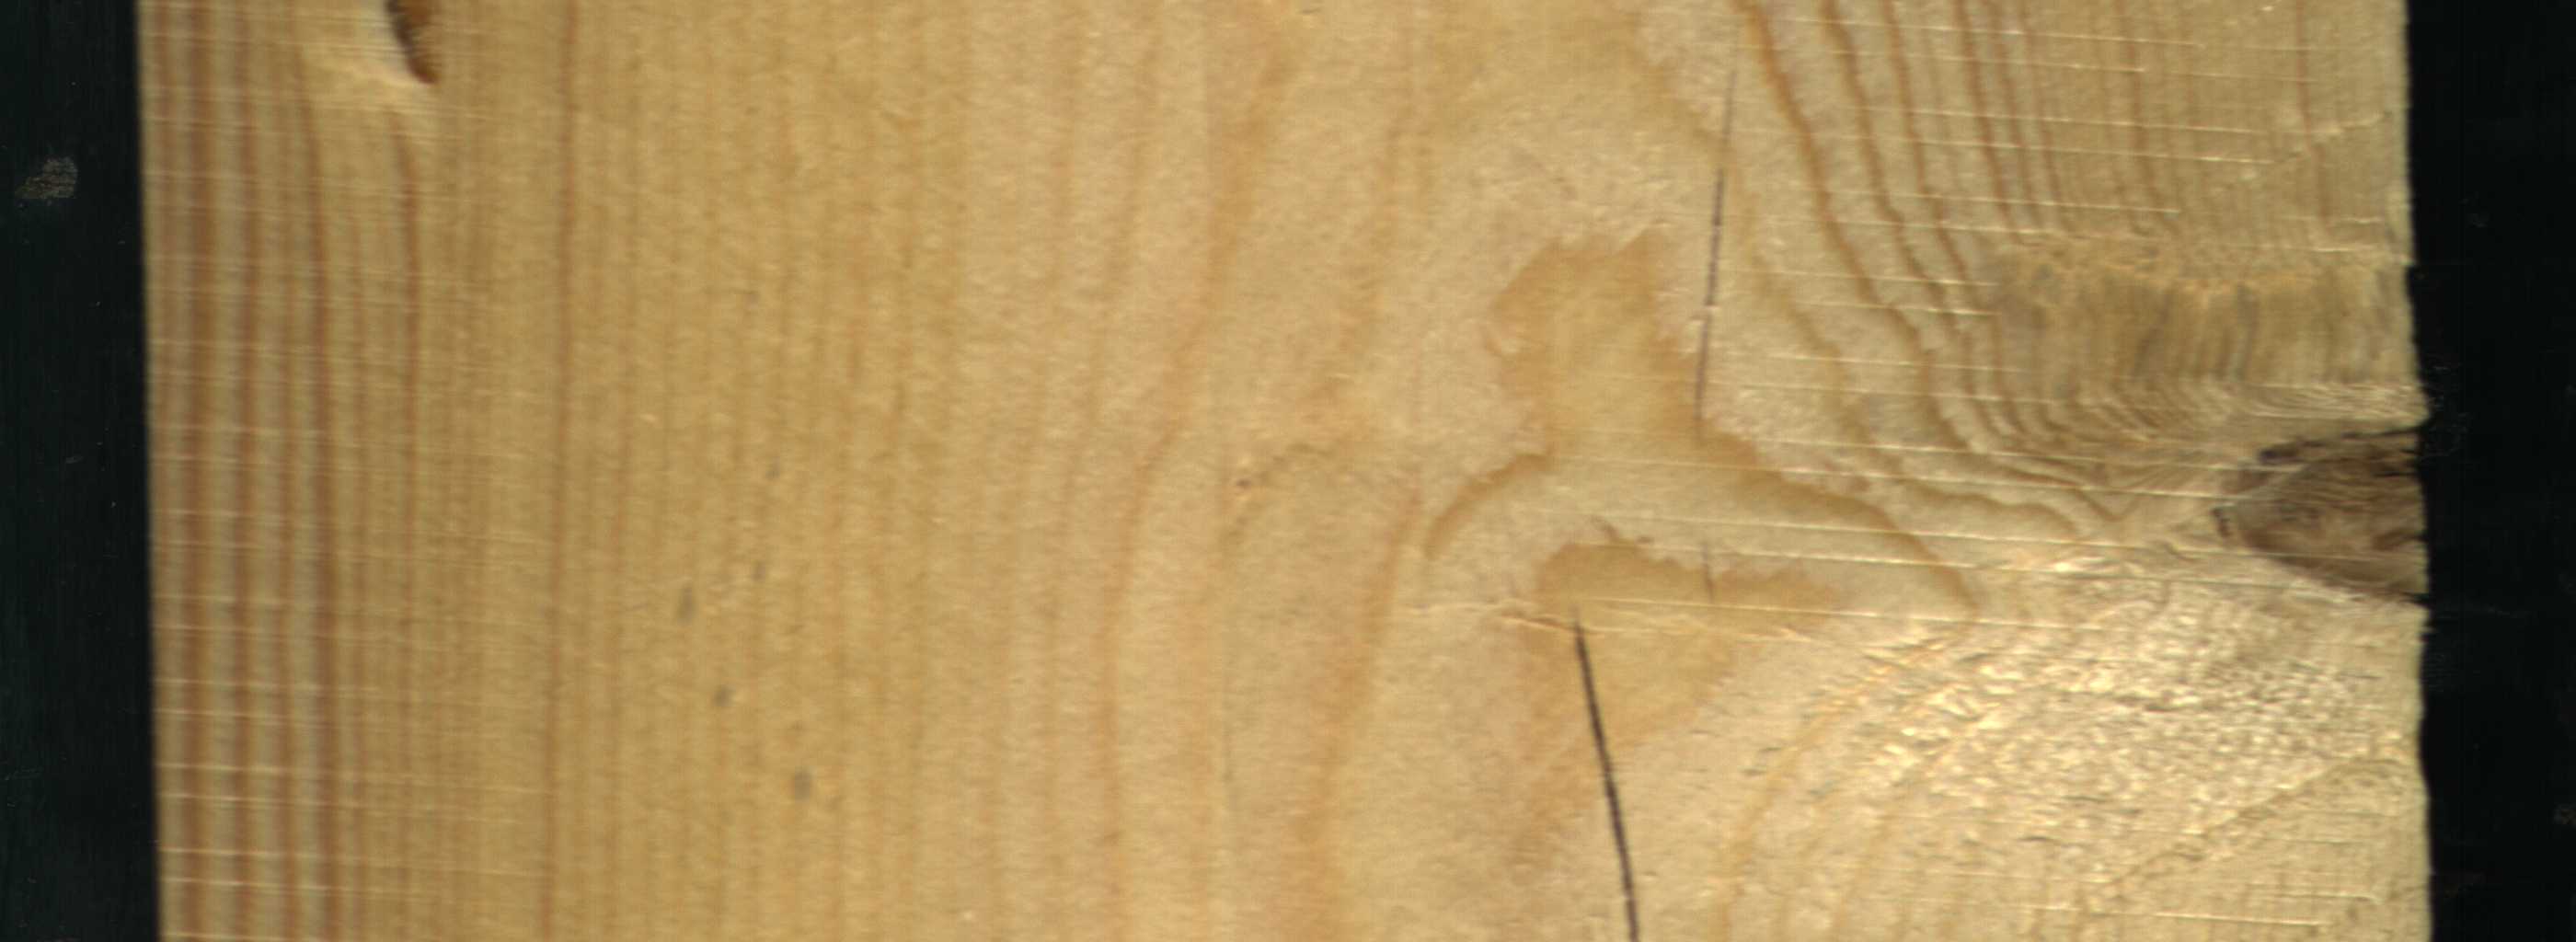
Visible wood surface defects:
resin
Crack
Crack
Live_Knot